Question: My GUI application allows users to type into a 'JTextField' object stating the name of a file to open and display its contents onto a 'JTextArea' object. If the entered information consists of the file name then it shall retrieve its contents otherwise, in other case, it shall be a directory then it shall display the files and folders. Right now, I'm stuck as in the 'setText()' of my 'JTextArea' does not display contents correctly. It only display once which means to say there's some problem with my 'while' loop. Could you guys help me out here please?
Please note the code below has been altered to the correct working version provided all the helpful contributors below.
Main class:
'''
import javax.swing.*;
import java.awt.*;
import java.awt.event.*;
import java.util.*;
import java.io.*;
class MyFileLister extends JPanel implements ActionListener {
private JLabel prompt = null;
private JTextField userInput = null;
private JTextArea textArea = null;
public MyFileLister()
{
prompt = new JLabel("Enter filename: ");
prompt.setOpaque(true);
this.add(prompt);
userInput = new JTextField(28);
userInput.addActionListener(this);
this.add(userInput);
textArea = new JTextArea(10, 30);
textArea.setOpaque(true);
JScrollPane scrollpane = new JScrollPane(textArea);
this.add(textArea, BorderLayout.SOUTH);
}
Scanner s = null;
File af = null;
String[] paths;
public void actionPerformed(ActionEvent f)
{
try
{
s = new Scanner(new File(userInput.getText()));
while(s.hasNextLine())
{
String as = s.nextLine();
textArea.append(as + "
");
textArea.setLineWrap(truea);
}
}
catch(FileNotFoundException e)
{
af = new File(userInput.getText());
paths = af.list();
System.out.println(Arrays.toString(paths));
String tempPath = "";
for(String path: paths)
{
tempPath += path + "
";
}
textArea.setText(tempPath);
}
}
}
'''
Driver class:
'''
import java.util.*;
import java.awt.*;
import javax.swing.*;
class TestMyFileLister {
public static void main(String [] args)
{
MyFileLister thePanel = new MyFileLister();
JFrame firstFrame = new JFrame("My File Lister");
firstFrame.setDefaultCloseOperation(JFrame.EXIT_ON_CLOSE);
firstFrame.setVisible(true);
firstFrame.setSize(500, 500);
firstFrame.add(thePanel);
}
}
'''
Here's one of the screenshot which I have to achieve. It shows that when the user's input is on a directory it displays the list of files and folders under it.

I tried to put in an if statement to see if I can slot in a show message dialog but I seriously have no idea where to put it.
'''
public void actionPerformed(ActionEvent f)
{
try
{
s = new Scanner(new File(userInput.getText()));
if(af == null)
{
System.out.println("Error");
}
while(s.hasNextLine())
{
String as = s.nextLine();
textArea.append(as + "
");
textArea.setLineWrap(true);
}
}
catch(FileNotFoundException e)
{
af = new File(userInput.getText());
paths = af.list();
System.out.println(Arrays.toString(paths));
String tempPath = "";
for(String path: paths)
{
tempPath += path + "
";
}
textArea.setText(tempPath);
}
}
'''
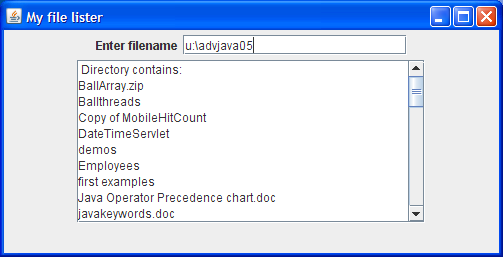
Answer: You're outputting text to 'textArea' based on the 'Last File' on the list !!! ( don't set your text to 'JTextArea' directly inside a loop, the loop is fast and the UI can't render it, so concatenate the string then set it later after the loop finishes ).
'''
// These lines below are causing only last file shown.
for(String path: paths)
{
textArea.setText(path);
}
'''
Here is your modified version for 'MyFileLister' class :
'''
public class MyFileLister extends JPanel implements ActionListener {
private JLabel prompt = null;
private JTextField userInput = null;
private JTextArea textArea = null;
public MyFileLister()
{
prompt = new JLabel("Enter filename: ");
prompt.setOpaque(true);
this.add(prompt);
userInput = new JTextField(28);
userInput.addActionListener(this);
this.add(userInput);
textArea = new JTextArea(10, 30);
textArea.setOpaque(true);
JScrollPane scrollpane = new JScrollPane(textArea);
this.add(scrollpane, BorderLayout.SOUTH);
}
Scanner s = null;
File af ;
String[] paths;
public void actionPerformed(ActionEvent f)
{
try
{
s = new Scanner(new File(userInput.getText()));
while(s.hasNext())
{
String as = s.next();
textArea.setText(as);
}
}
catch(FileNotFoundException e)
{
af = new File(userInput.getText());
paths = af.list();
System.out.println(Arrays.toString(paths));
String tempPath="";
for(String path: paths)
{
tempPath+=path+"
";
}
textArea.setText(tempPath);
}
}
}
'''
Output :